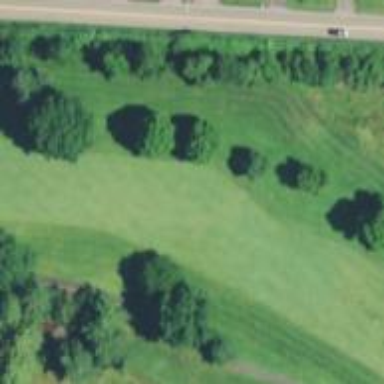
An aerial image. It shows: Golf hole.